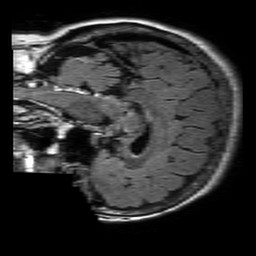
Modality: FLAIR
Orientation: sagittal
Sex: female
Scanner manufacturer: philips
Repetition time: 11 s
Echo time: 0.125 s